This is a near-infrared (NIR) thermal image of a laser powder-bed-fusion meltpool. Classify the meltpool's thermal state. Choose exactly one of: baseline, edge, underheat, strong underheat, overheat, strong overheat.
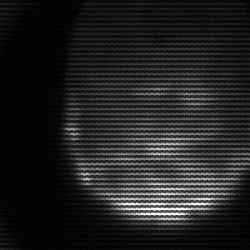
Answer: edge